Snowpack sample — Snodgrass Mountain, Crested Butte, Colorado (2/4/25, 12:06 PM MST)
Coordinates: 38.923, -106.968
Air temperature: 35 °F
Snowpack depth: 80 cm
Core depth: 30 cm
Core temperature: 35.6 °F
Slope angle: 14°, slope face: 78°
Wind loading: low
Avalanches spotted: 0
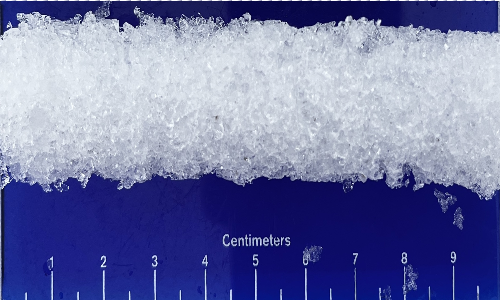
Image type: core
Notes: No avalanches nearby, unusually warm weather for the last month reported by residents, Collected 25 yards from treeline